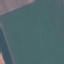
Land use / land cover class: AnnualCrop